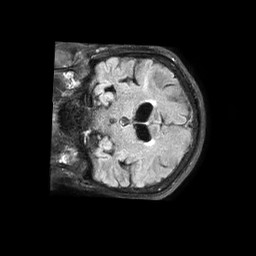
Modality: FLAIR
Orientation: coronal
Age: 78
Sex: female
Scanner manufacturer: philips
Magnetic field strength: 1.5 T
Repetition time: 6 s
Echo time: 0.1027 s